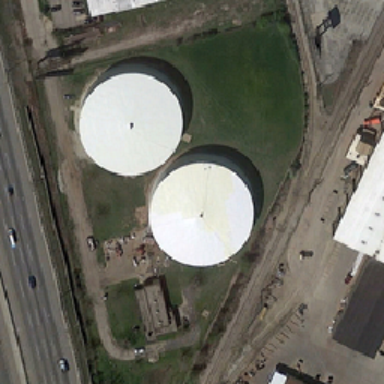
Two white storage tanks are near the road with cars .